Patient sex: M
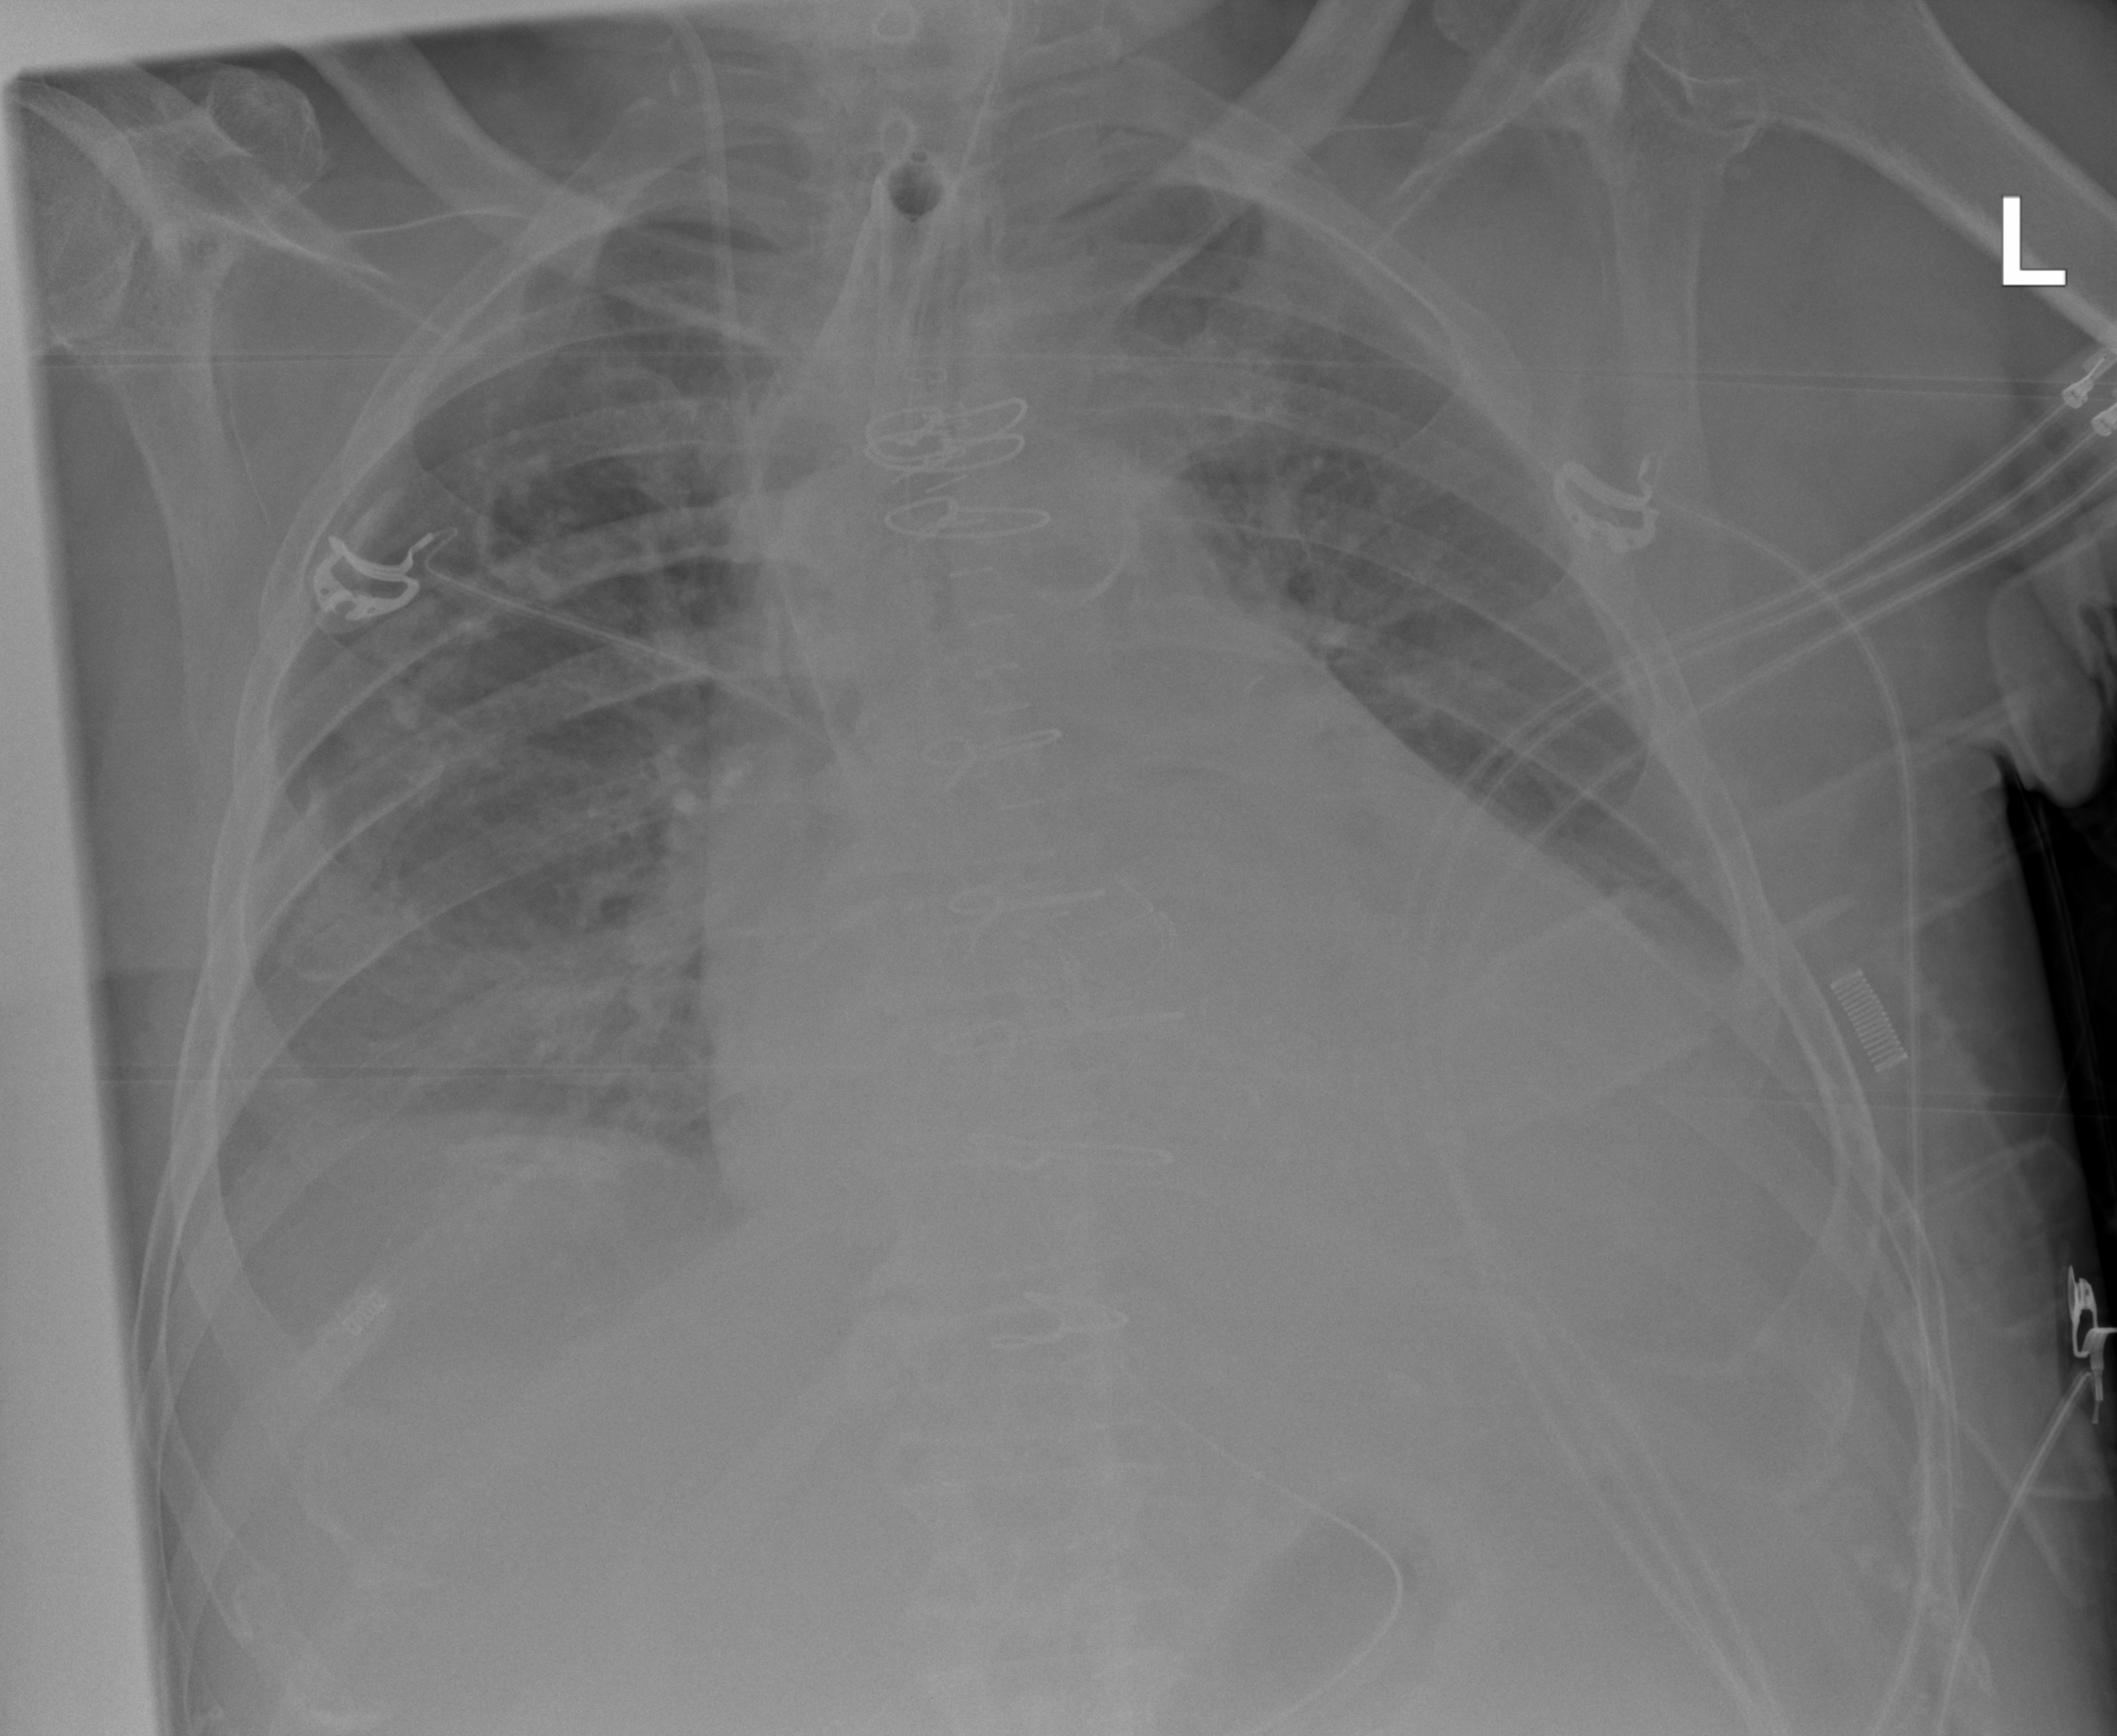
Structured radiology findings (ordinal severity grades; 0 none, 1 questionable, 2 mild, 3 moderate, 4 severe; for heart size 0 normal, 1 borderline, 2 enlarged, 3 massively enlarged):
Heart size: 2
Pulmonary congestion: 1
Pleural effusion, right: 2
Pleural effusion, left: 2
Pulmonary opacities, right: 2
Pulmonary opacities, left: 0
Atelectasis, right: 2
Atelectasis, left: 2